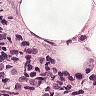
Metastatic tissue present: yes